Aerial crown-view tile of a tropical tree (Barro Colorado Island, Panama), acquired 20240611:
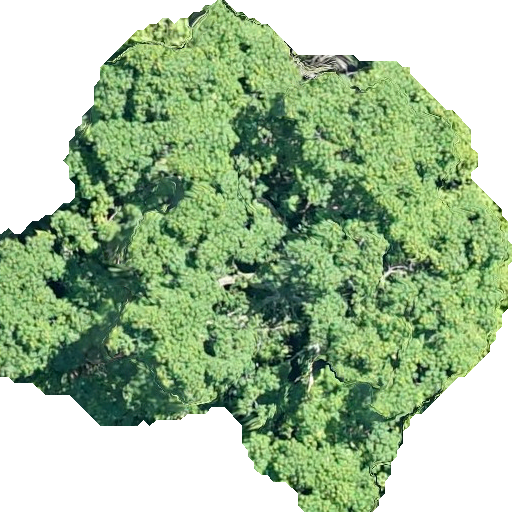
Species: Pseudobombax septenatum
GBIF accepted scientific name: Pseudobombax septenatum
Crown area: 276.529 m²